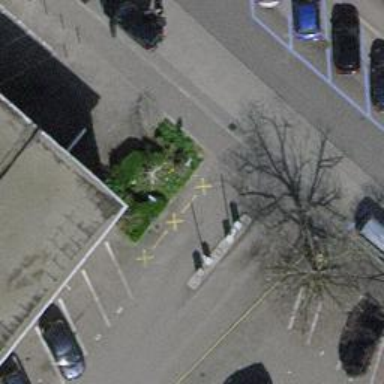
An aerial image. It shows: Lift gate barrier.